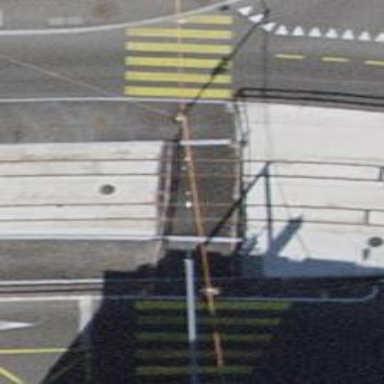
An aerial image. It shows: Tram crossing on the railway.